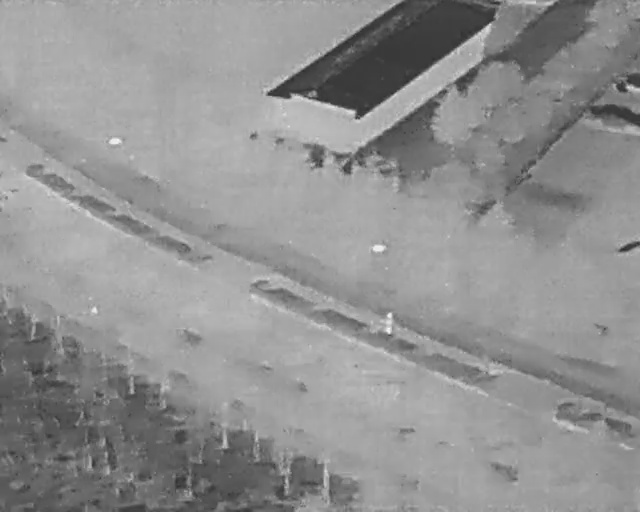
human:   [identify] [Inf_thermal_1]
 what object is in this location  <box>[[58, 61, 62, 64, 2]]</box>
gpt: <ref>1 large person at the center</ref>